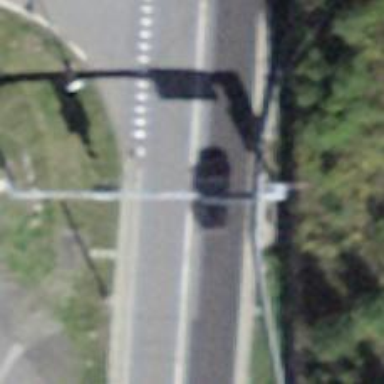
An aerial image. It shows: Gantry with traffic sign.